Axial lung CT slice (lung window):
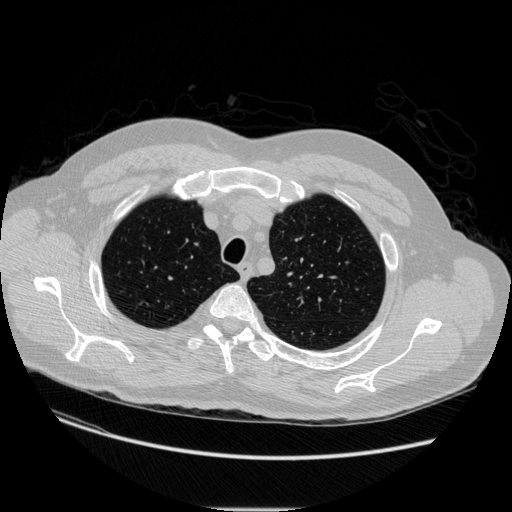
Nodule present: no